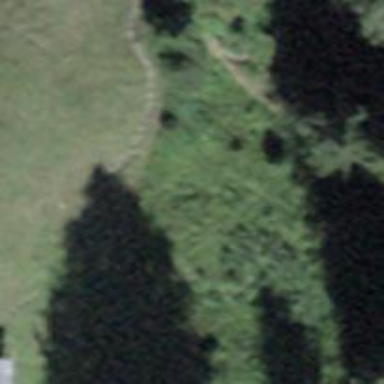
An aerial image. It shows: Path.